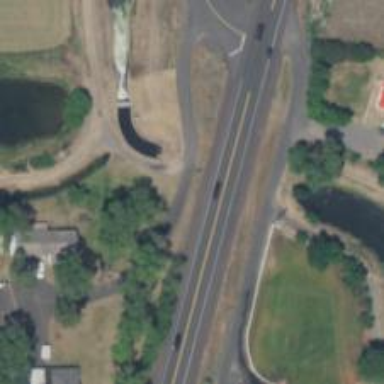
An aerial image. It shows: Culvert underpass for canal.